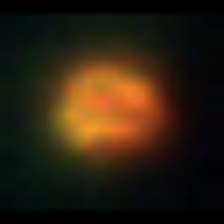
Taxon: Unknown_phyto
Group: Unknown